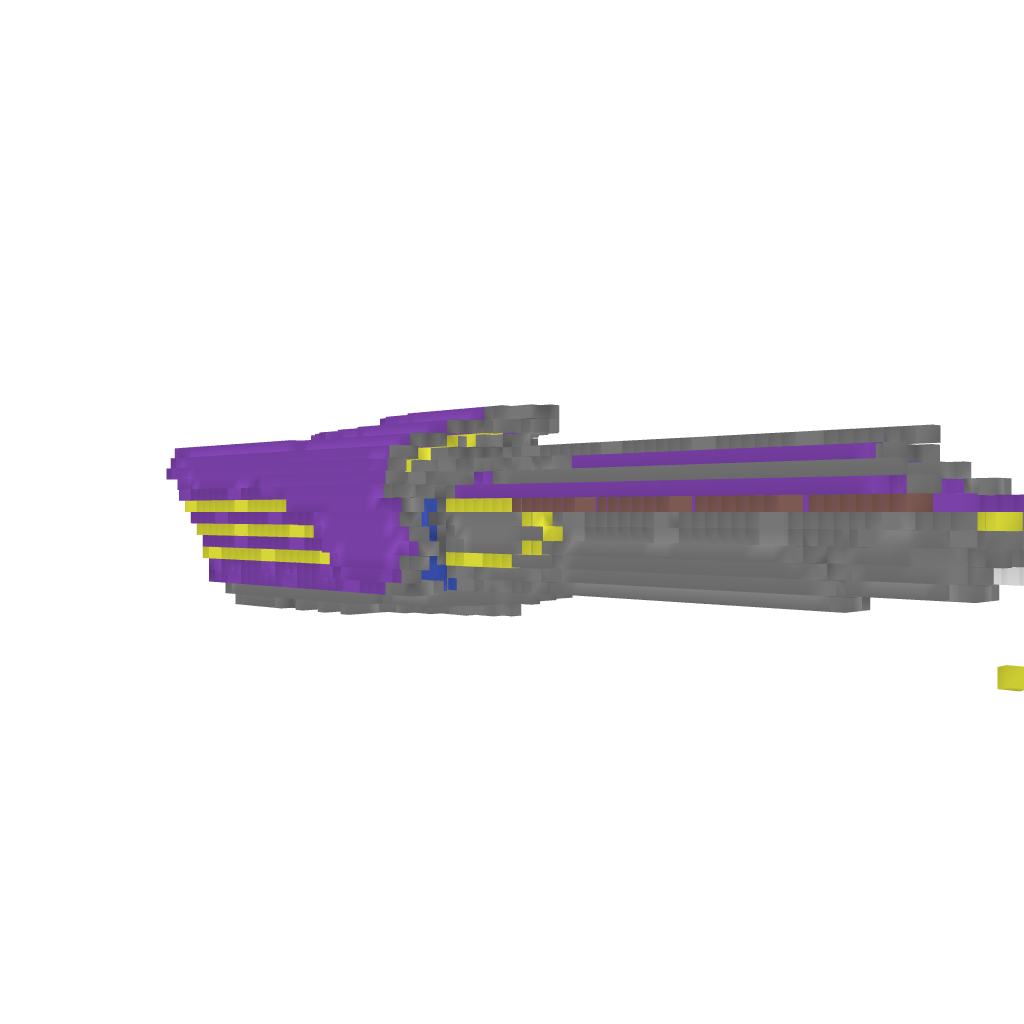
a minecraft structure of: Sentry-Class Light Destroyer bad low quality